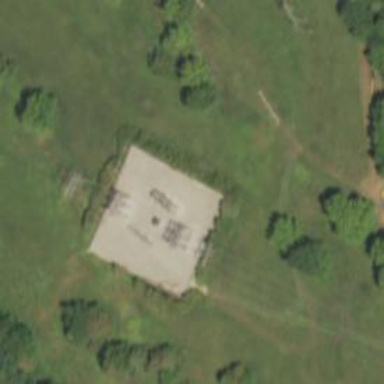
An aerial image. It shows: Switch tower for power distribution.